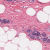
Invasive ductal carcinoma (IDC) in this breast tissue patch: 0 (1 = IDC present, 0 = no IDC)